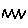
Label: zigzag